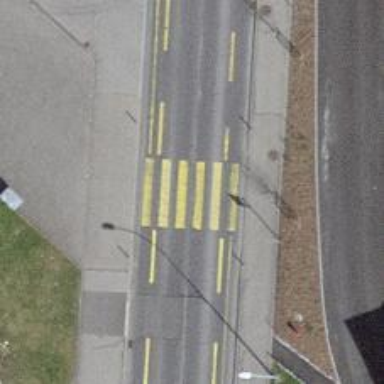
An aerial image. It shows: Uncontrolled zebra crossing with zebra markings.